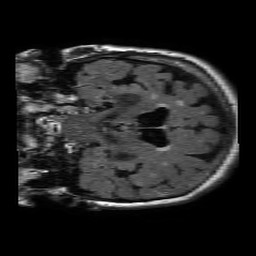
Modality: FLAIR
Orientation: coronal
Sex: female
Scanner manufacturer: philips
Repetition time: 11 s
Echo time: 0.125 s